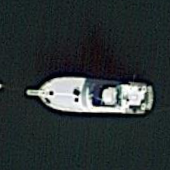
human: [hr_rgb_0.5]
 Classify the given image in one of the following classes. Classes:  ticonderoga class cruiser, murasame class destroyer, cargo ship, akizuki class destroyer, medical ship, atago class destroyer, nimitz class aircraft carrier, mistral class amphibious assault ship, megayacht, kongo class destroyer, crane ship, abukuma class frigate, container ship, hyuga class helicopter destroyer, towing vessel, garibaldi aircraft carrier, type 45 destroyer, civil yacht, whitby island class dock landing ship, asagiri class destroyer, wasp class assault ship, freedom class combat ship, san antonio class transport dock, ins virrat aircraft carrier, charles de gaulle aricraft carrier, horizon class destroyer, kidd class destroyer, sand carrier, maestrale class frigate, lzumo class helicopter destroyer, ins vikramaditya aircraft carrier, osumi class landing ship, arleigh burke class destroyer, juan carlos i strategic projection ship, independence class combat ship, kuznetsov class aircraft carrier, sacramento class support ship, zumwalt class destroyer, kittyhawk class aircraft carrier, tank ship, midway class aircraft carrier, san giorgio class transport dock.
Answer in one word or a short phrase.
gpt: Civil yacht